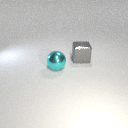
large cyan metal sphere in front of large gray metal cube